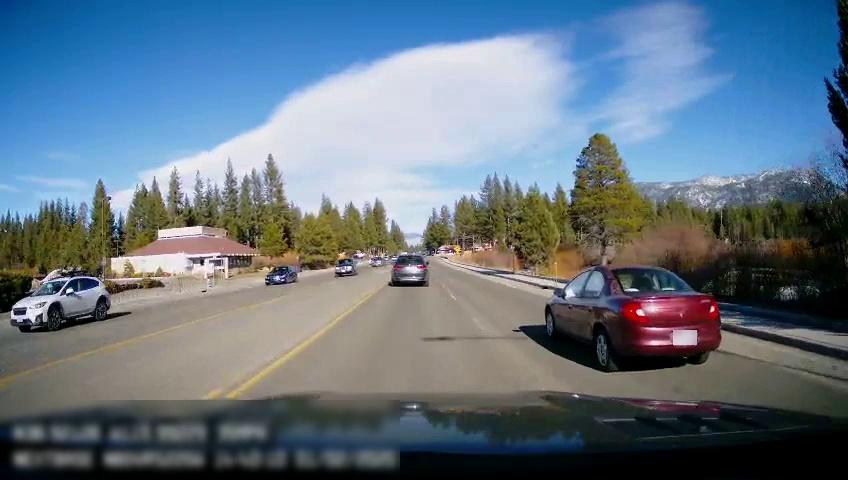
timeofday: Day
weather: Sunny
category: Drivable Space
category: Vehicles | Car
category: Vehicles | SUV
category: Vehicles | Car
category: Vehicles | Car
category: Vehicles | SUV
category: Vehicles | Car
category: Lanes | Opposite Lane
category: Lanes | Current Lane
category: Lanes | Current Lane